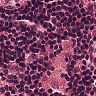
Metastatic tissue present: no